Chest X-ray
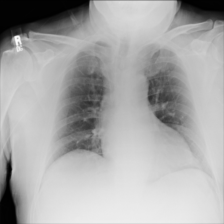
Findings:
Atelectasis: negative
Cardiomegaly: negative
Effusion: negative
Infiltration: negative
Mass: negative
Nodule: negative
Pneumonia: negative
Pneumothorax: negative
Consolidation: negative
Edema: negative
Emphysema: negative
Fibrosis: negative
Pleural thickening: negative
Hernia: negative